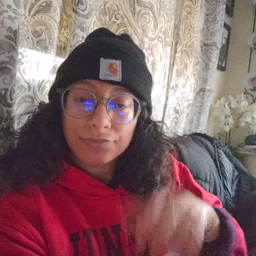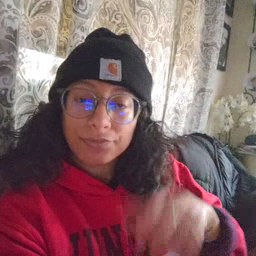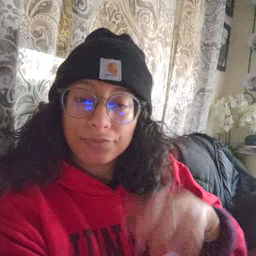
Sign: any